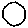
Label: circle